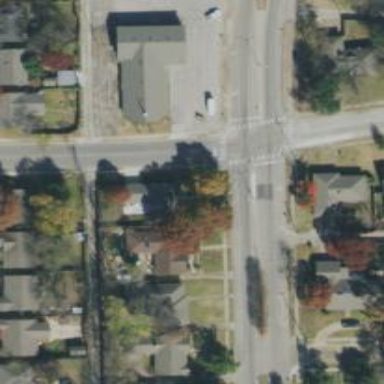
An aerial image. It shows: Road with stop sign.